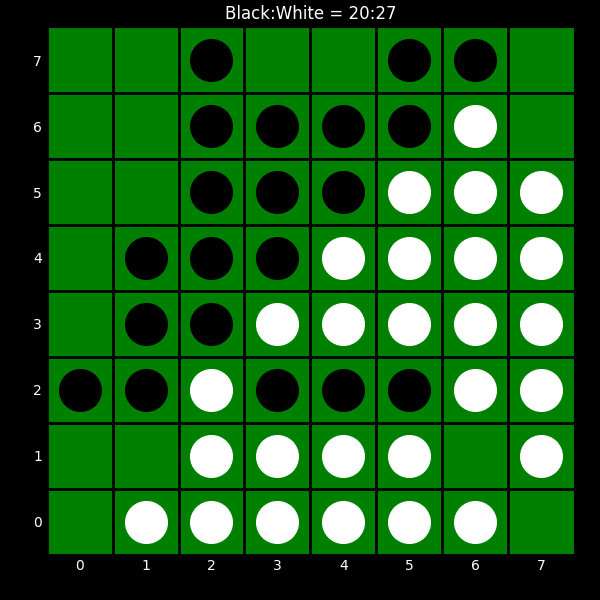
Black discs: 20
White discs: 27